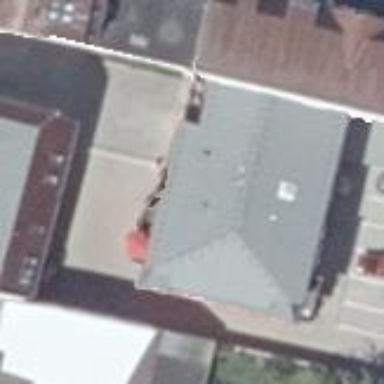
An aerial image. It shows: Building consisting of apartments with double saltbox roof shape.